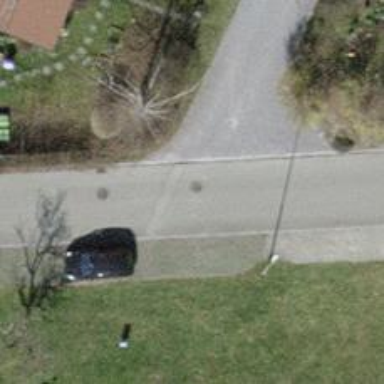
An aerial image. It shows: Unpaved road in residential area.